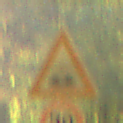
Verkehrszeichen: UnebeneFahrbahn
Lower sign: Geschwindigkeit70
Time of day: SunriseSunset
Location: Outdoor (Nature)
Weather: PartlyCloudy
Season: NotSpecified
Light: Natural